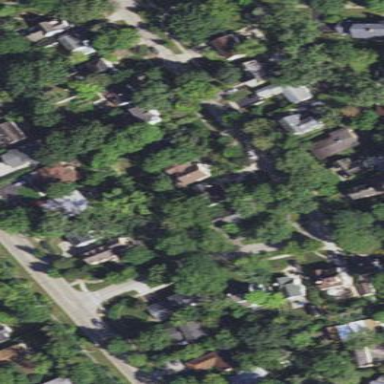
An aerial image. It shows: Residential area composed of single-family homes.